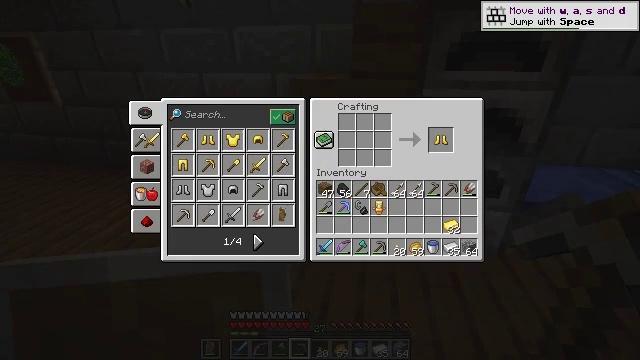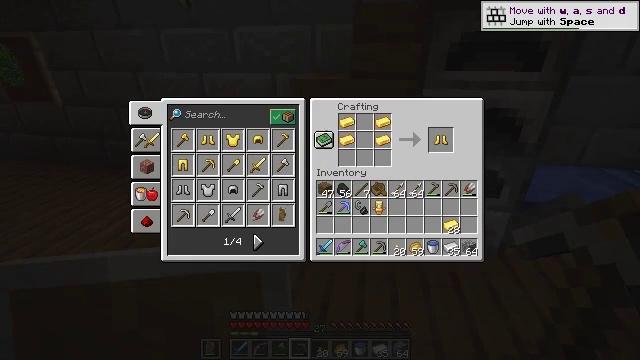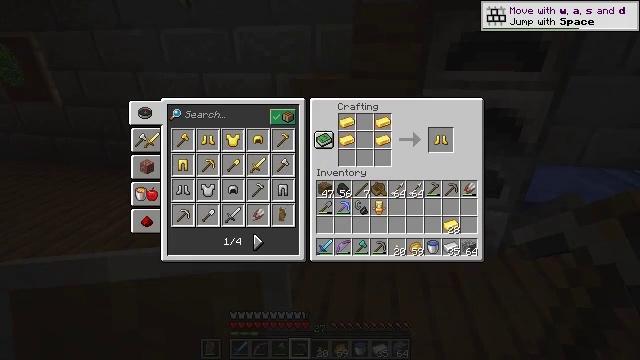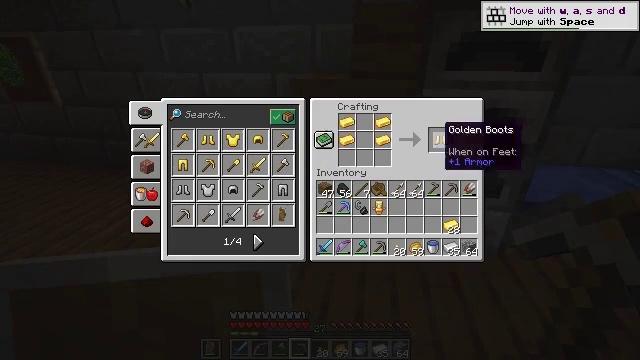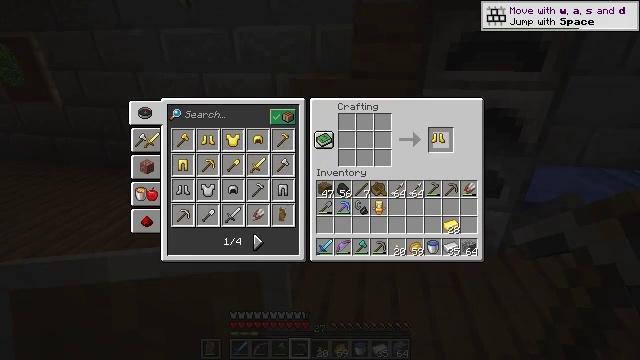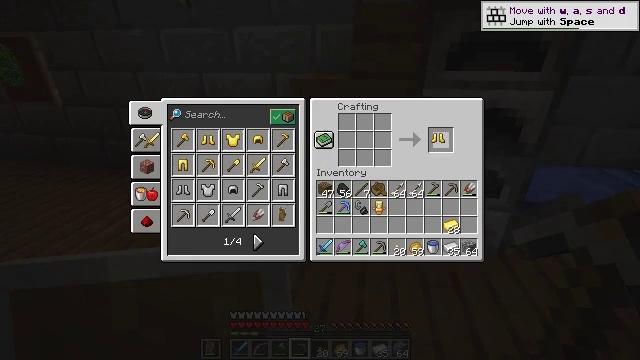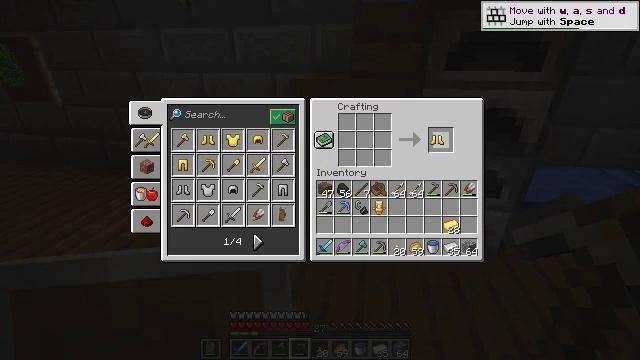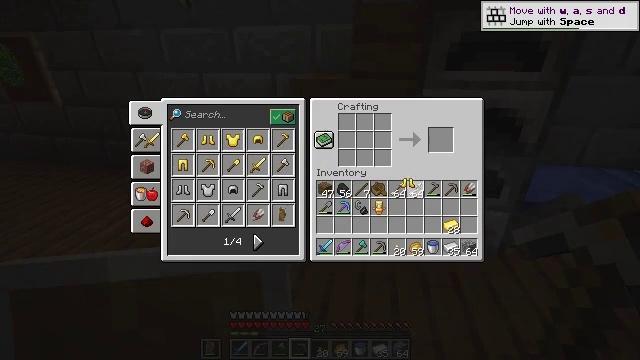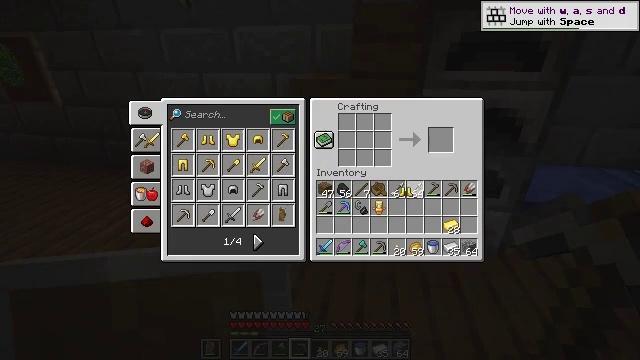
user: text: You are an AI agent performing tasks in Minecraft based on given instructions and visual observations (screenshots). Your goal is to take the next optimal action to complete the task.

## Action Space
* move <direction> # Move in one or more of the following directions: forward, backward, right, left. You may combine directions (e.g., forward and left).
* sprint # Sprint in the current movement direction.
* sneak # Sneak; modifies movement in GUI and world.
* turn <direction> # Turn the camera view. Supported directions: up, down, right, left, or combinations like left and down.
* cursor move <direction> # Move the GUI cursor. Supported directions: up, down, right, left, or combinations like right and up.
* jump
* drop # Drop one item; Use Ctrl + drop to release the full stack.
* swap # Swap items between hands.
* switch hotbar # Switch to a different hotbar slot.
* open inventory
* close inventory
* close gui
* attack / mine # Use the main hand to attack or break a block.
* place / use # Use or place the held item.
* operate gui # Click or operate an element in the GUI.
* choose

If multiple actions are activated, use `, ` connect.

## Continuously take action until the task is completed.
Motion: motion action
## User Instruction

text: Make golden boots with gold ingots.
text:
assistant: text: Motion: cursor move right
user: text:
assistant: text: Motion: cursor move right
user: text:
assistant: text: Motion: no_op
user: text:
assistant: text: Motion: operate gui
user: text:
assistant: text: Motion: operate gui
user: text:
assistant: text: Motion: no_op
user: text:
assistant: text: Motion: cursor move left and down
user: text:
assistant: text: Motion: cursor move down
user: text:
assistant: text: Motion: no_op